Question: am trying to get to this particular image below using pure css3,

How it works: The app works in such a way that once the toggle button on the page is switched on,check boxes are activated and user can either check or un-check the boxes just like the image below.functional wise, the app is done but am having problem's getting the CSS aligned so it can look like the image below. kindly refer to this for a working example and my progress so far <URL>
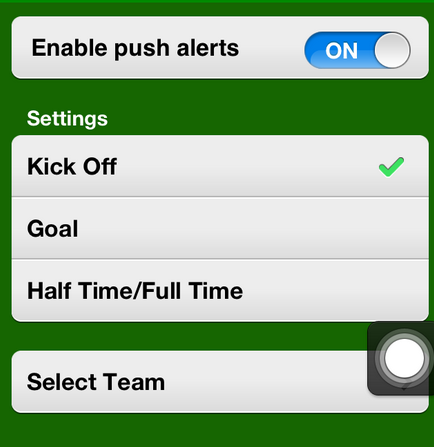
Answer: My only solution for you would be hide the checkbox by setting its opacity to zero, then handle your visual on/off states through a element with a background image, like the following:
'''
<div class="checkbox_frame">
<input type="checkbox" value="None" />
<span class="state"></span>
</div>
'''
CSS:
'''
.checkbox_frame {
position: relative;
}
input[type="checkbox"] {
width: 30px; height: 30px;
position: absolute;
opacity: 0;
}
input[type="checkbox"] + .state {
display: block;
width: 30px;
height: 30px;
background: url('http://i153.photobucket.com/albums/s229/fluffyshuffle/error1.png') center center no-repeat;
}
input[type="checkbox"]:checked + .state {
background: url('http://i153.photobucket.com/albums/s229/fluffyshuffle/tick1.png') center center no-repeat;
}
'''
** Revised